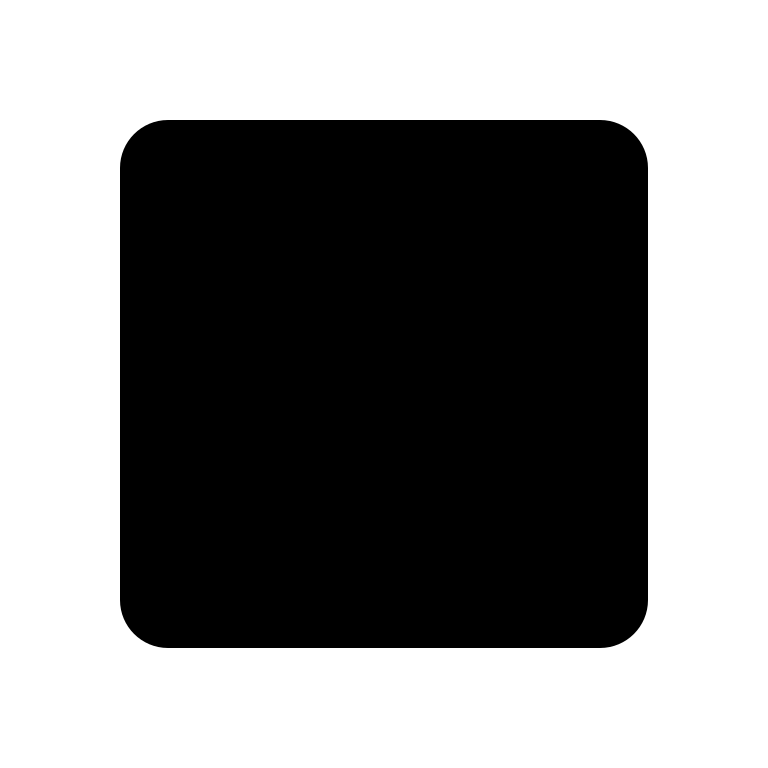
black  square flat